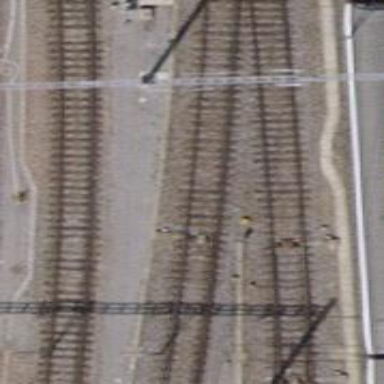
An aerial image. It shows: Single railway track with electrification through contact line.